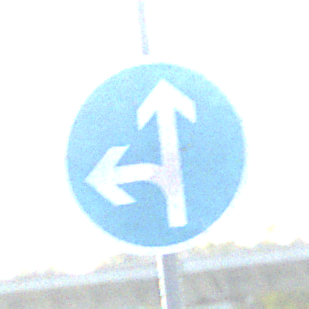
Verkehrszeichen: VorgeschriebeneFahrtrichtungGeradeausOderLinks
Umgebung: Outdoor, Urban
Tageszeit: SunriseSunset
Wetter: Clear
Licht: Natural
Jahreszeit: NotSpecified
Kontrast: MediumContrast